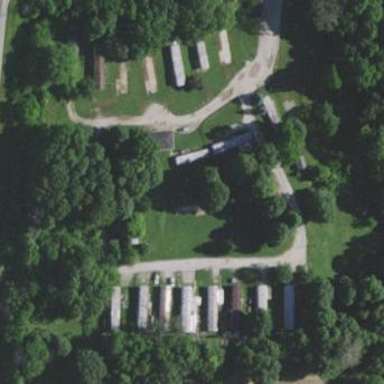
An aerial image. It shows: Residential area designated as trailer park.